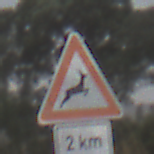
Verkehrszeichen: WildwechselLinks
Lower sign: Entfernungsangaben2
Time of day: MorningAfternoon
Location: Outdoor (Nature)
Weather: Overcast
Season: NotSpecified
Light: Natural